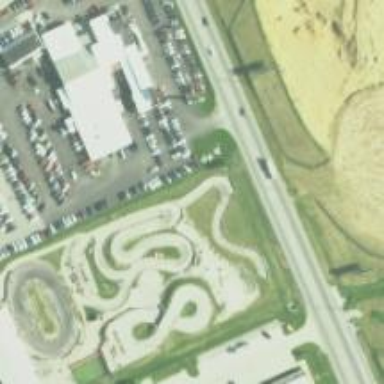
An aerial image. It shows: Karting raceway.